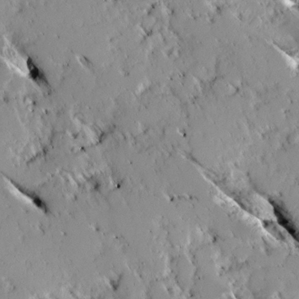
Label: non_frost